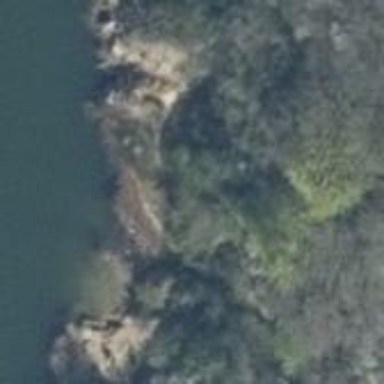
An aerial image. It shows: View of natural rock.